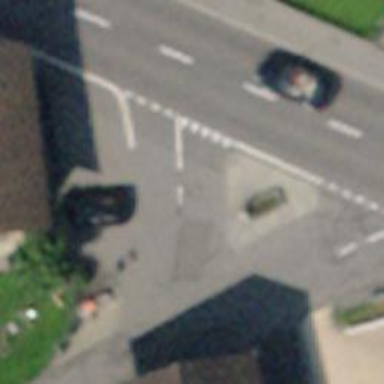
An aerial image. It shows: Fountain.